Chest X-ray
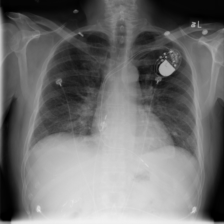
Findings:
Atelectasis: negative
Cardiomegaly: negative
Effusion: positive
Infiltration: negative
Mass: negative
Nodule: negative
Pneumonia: negative
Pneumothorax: negative
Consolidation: negative
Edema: positive
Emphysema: negative
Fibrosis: negative
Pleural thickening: negative
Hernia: negative